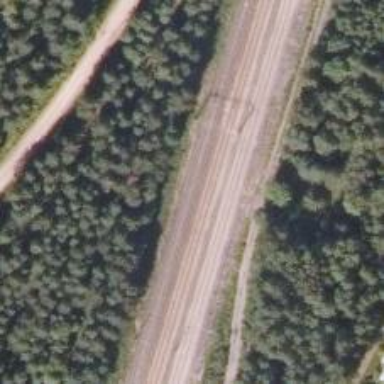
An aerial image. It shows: Railway track with continuous electrified contact line.